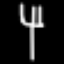
Label: fork